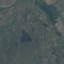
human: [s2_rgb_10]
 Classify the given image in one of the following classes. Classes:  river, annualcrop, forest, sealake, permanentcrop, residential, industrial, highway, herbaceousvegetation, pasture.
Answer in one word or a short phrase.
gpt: HerbaceousVegetation